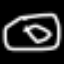
Label: donut